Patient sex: M
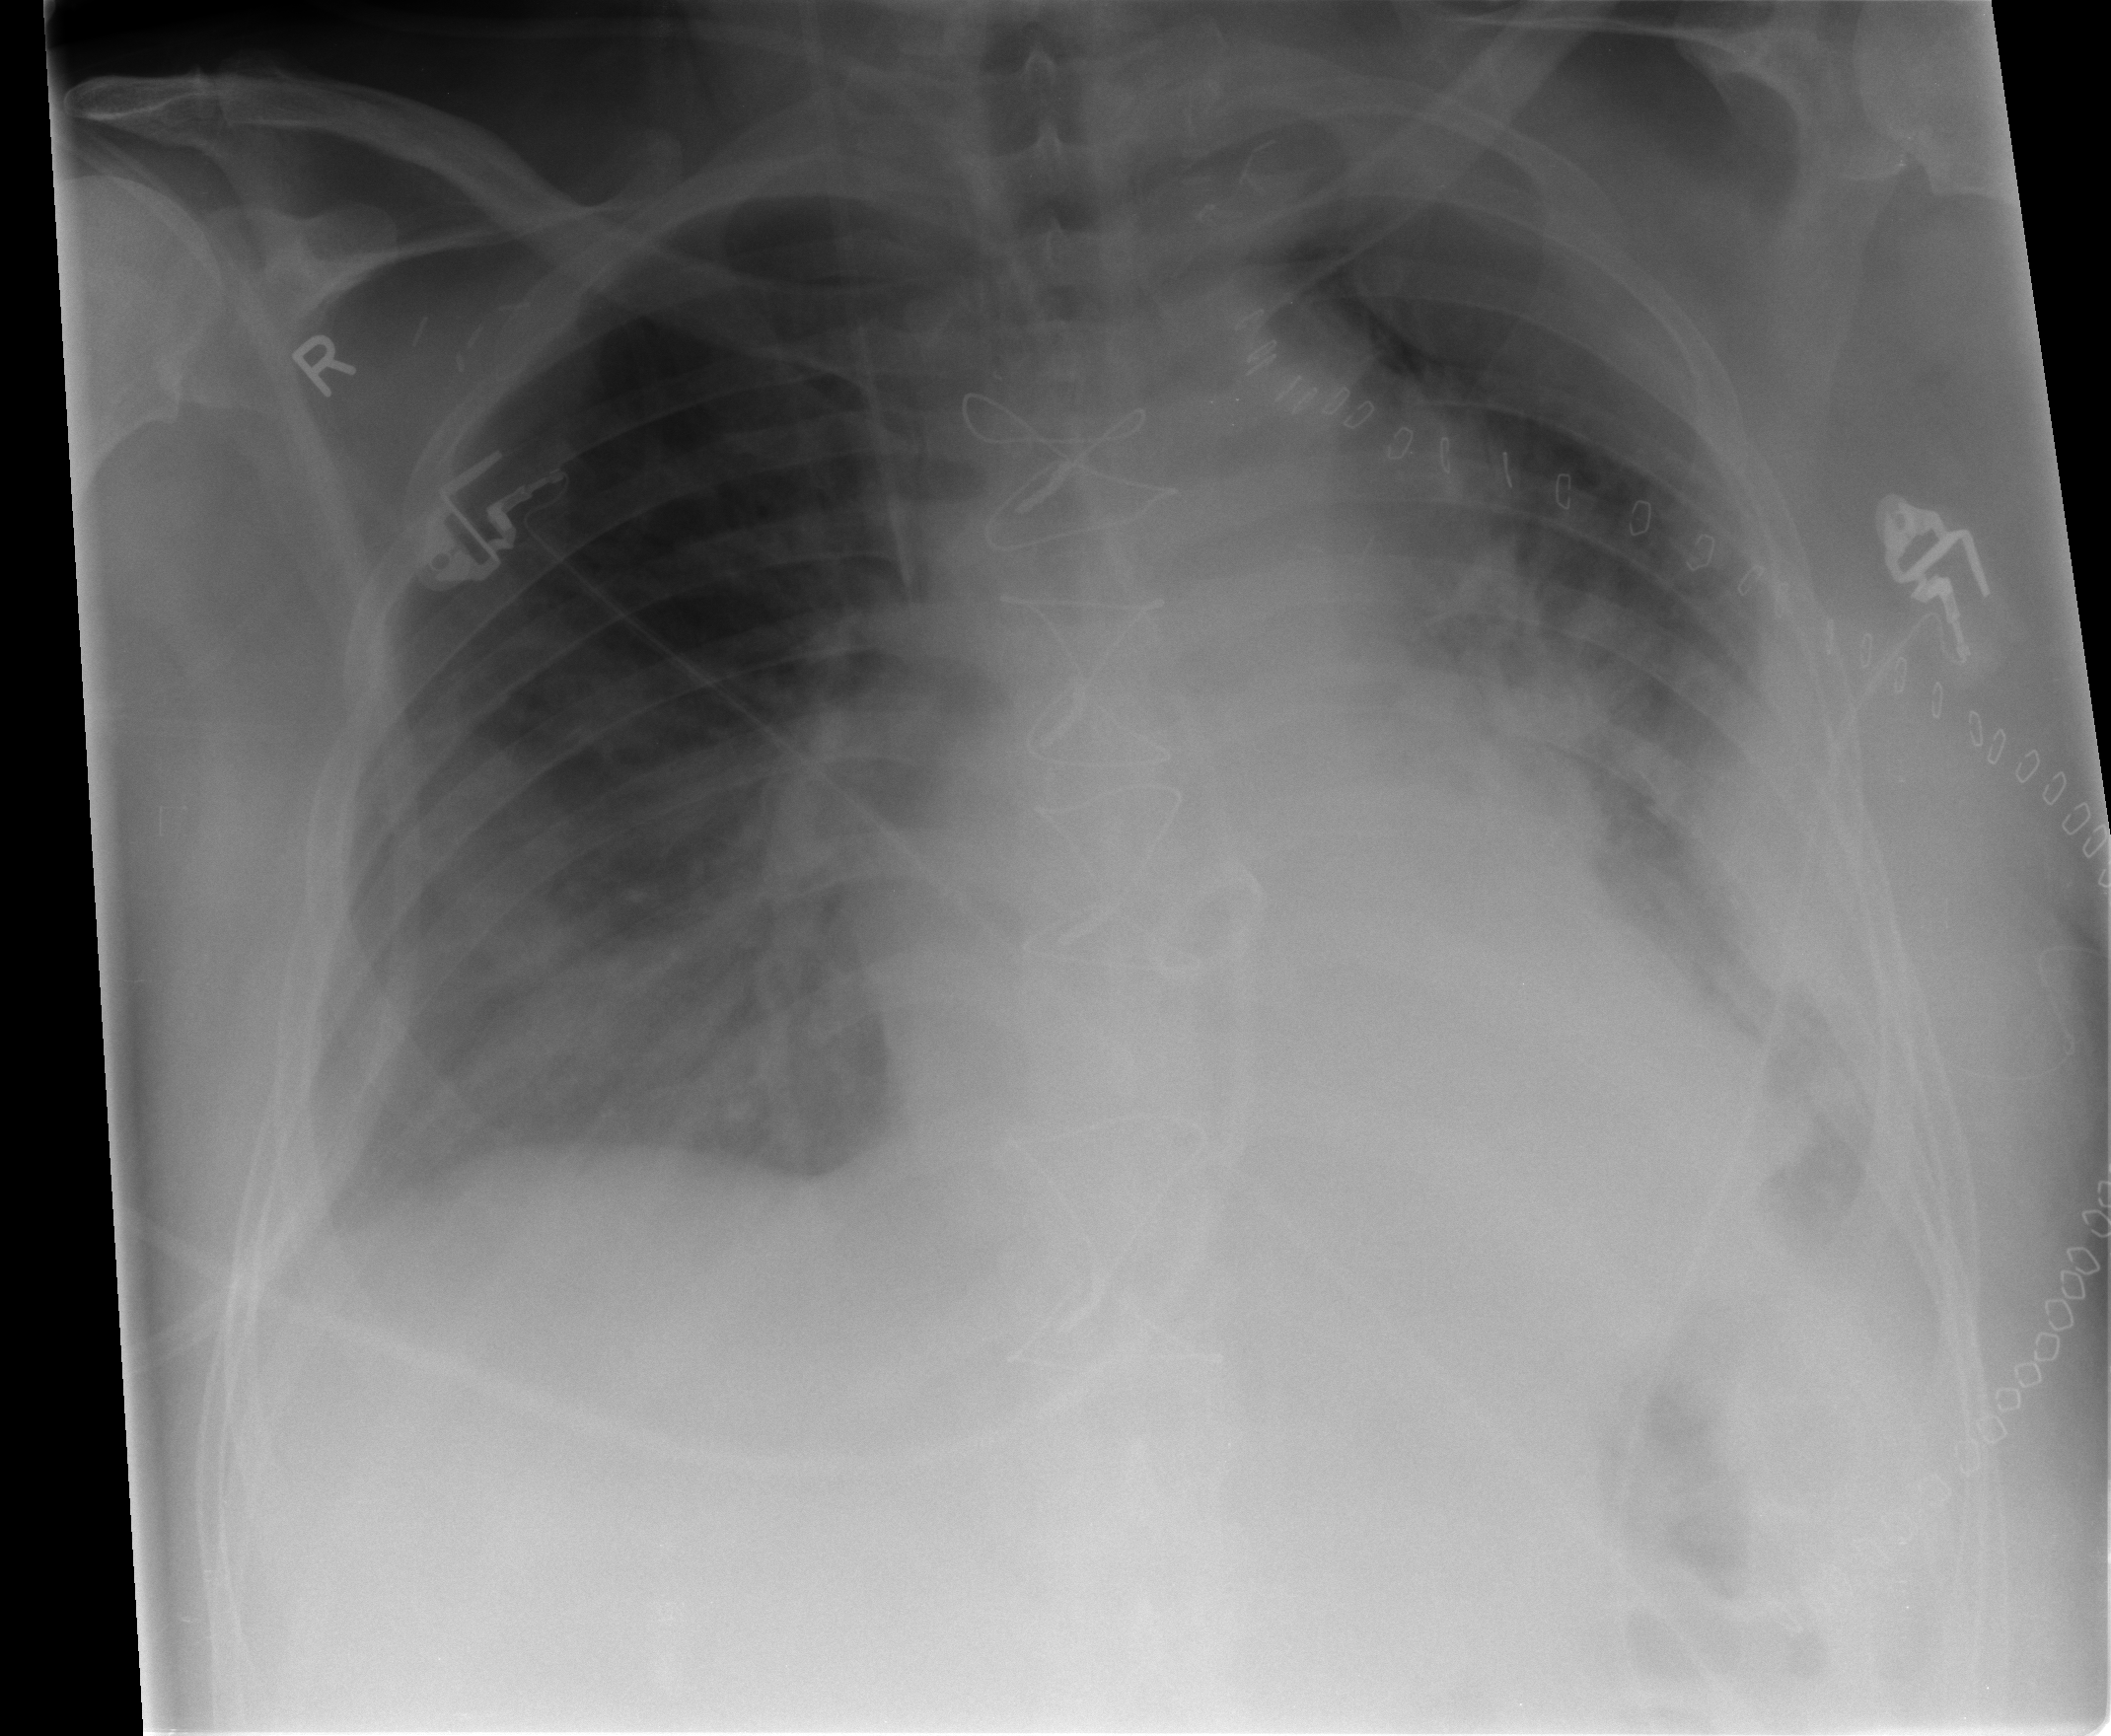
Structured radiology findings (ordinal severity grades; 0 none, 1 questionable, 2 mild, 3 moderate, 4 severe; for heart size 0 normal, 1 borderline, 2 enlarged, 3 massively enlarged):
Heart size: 2
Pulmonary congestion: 3
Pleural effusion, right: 1
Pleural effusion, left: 2
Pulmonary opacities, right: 2
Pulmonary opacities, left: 0
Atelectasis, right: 1
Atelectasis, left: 2